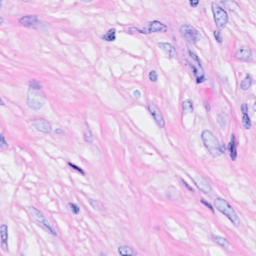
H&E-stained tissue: Breast